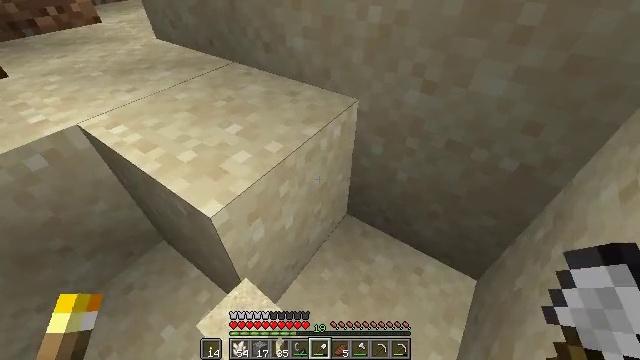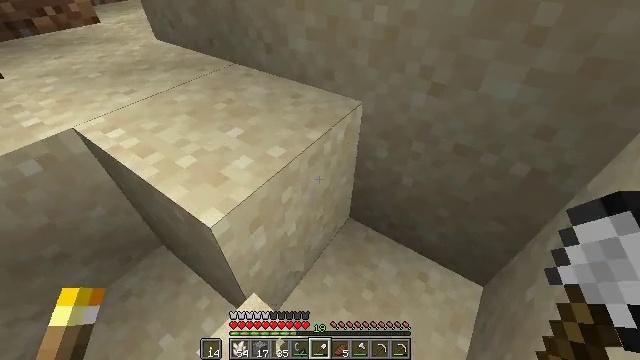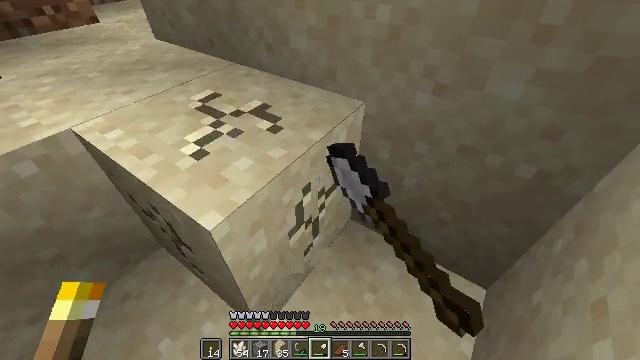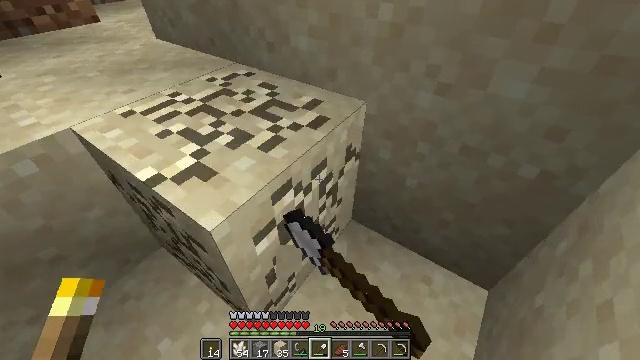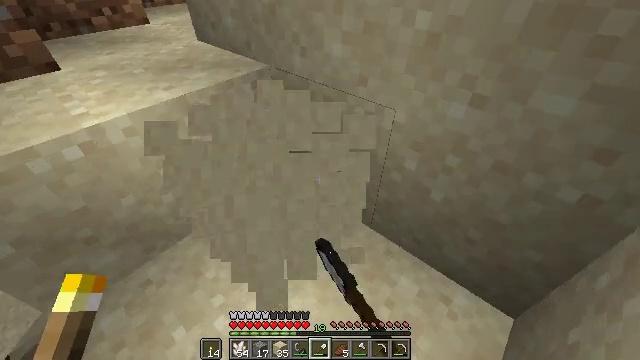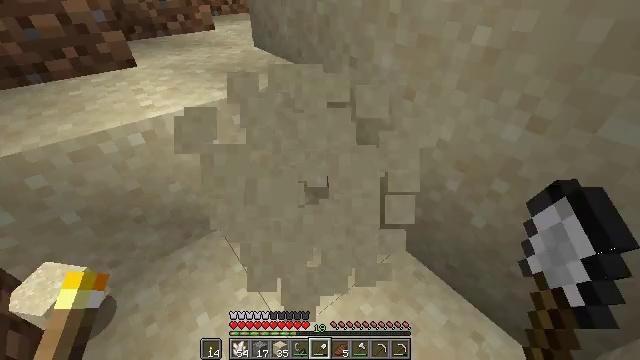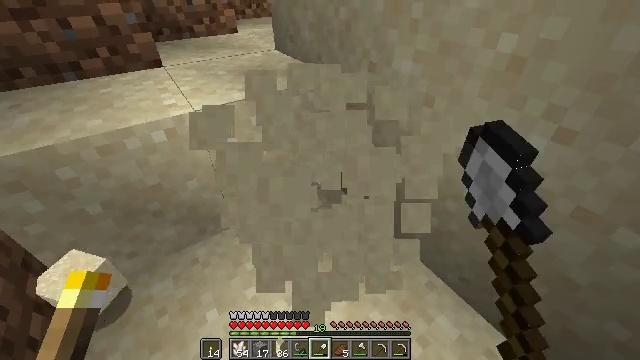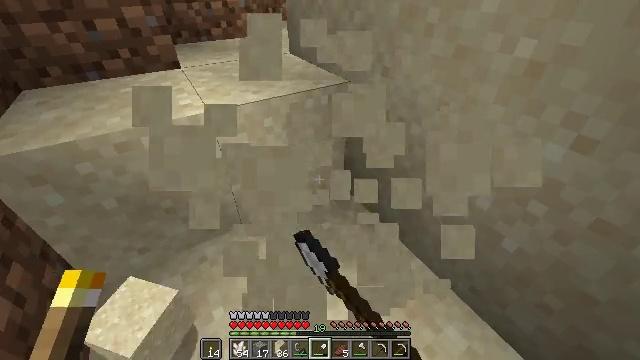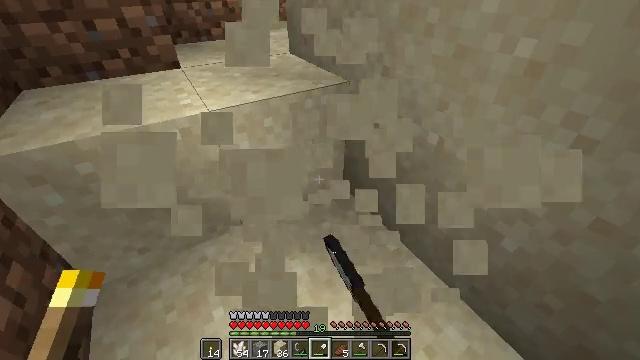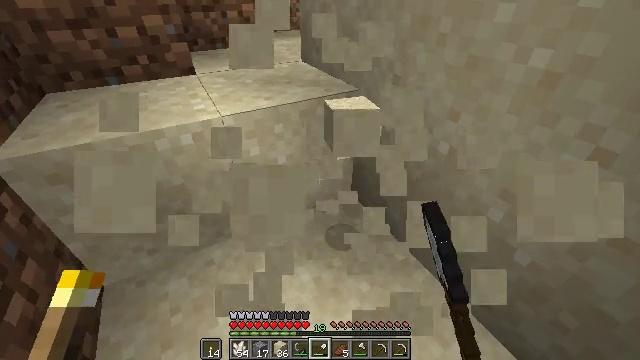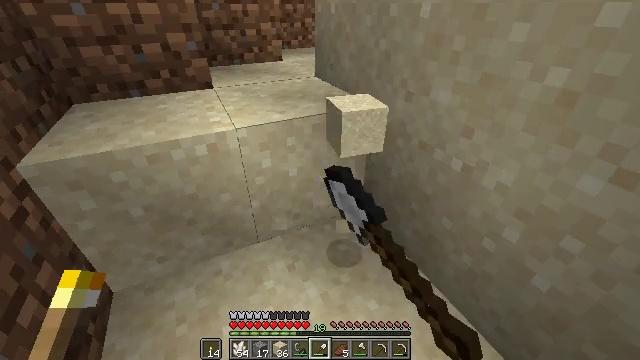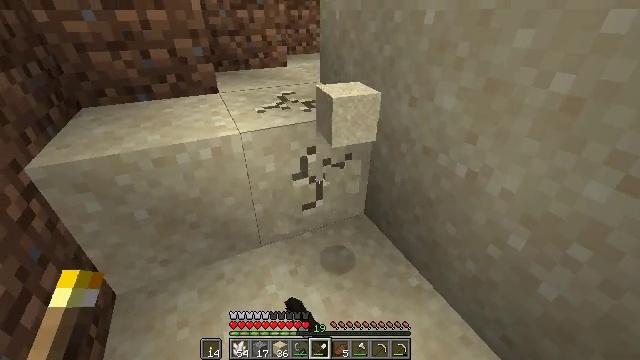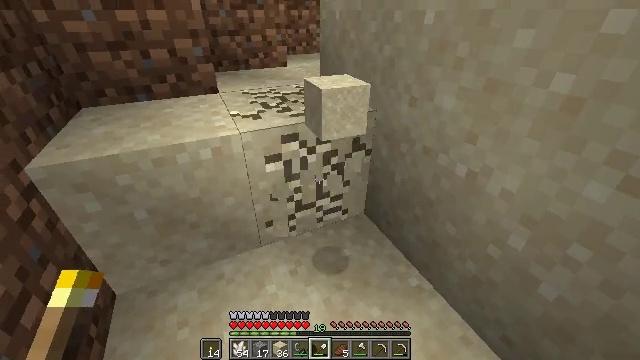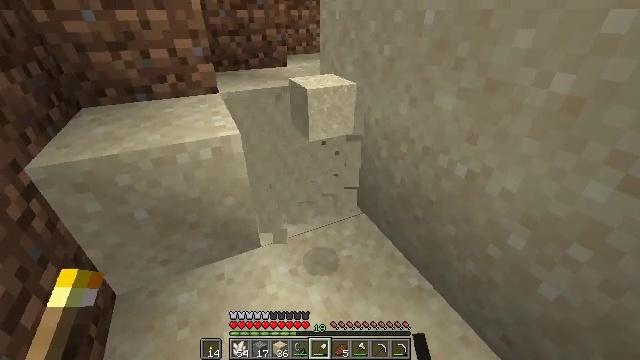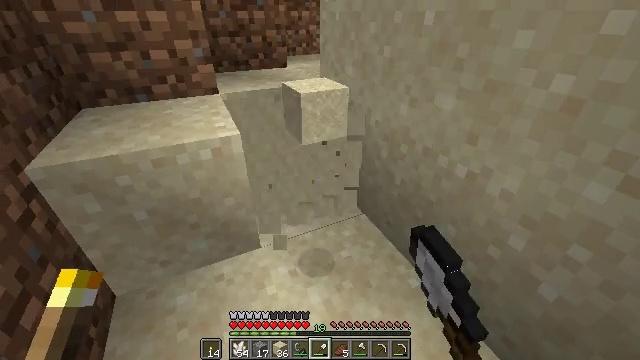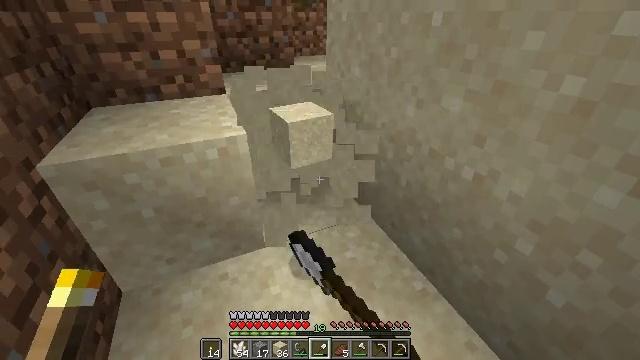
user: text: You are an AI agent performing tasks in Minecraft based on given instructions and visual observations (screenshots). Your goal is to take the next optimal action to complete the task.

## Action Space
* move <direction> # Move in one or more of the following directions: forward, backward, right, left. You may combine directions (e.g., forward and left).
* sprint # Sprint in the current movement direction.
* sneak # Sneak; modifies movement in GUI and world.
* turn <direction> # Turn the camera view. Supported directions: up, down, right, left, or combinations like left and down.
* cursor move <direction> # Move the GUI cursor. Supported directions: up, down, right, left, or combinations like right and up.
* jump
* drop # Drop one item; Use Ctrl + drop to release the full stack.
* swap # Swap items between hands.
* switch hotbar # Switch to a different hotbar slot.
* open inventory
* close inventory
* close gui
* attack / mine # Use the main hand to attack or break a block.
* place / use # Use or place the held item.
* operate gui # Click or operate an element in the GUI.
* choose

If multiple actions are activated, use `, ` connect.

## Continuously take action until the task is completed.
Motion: motion action
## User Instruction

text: Dig up some sand.
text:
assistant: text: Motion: attack / mine
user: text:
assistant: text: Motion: attack / mine
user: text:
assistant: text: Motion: attack / mine
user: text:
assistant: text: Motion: turn left and up, attack / mine
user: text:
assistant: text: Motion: turn left and up, attack / mine
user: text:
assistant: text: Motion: turn left, attack / mine
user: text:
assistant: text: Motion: turn left, attack / mine
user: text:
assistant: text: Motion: attack / mine
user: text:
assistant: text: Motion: turn left and up, attack / mine
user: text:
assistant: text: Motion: turn left and up, attack / mine
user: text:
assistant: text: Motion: turn up, attack / mine
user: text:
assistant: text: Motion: attack / mine
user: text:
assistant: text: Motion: attack / mine
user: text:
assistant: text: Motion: attack / mine
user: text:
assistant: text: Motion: turn left, attack / mine
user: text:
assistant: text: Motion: turn left, attack / mine
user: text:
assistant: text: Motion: turn left, attack / mine
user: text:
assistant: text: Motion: turn left, attack / mine
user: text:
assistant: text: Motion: attack / mine
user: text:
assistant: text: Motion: attack / mine
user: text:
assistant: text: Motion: attack / mine
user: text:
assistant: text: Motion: attack / mine
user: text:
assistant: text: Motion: attack / mine
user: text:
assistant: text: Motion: attack / mine
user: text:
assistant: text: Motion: attack / mine
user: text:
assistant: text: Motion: move forward, turn right and down
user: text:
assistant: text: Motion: move forward, turn right and down
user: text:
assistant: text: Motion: move forward, turn right and down
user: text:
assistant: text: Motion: move forward, turn right and down
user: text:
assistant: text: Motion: move forward, turn right